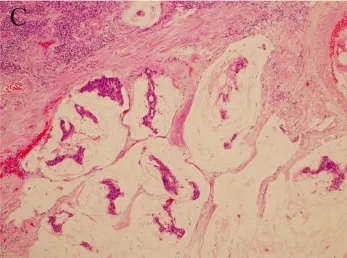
(C, D) Hematoxylin and eosin staining; magnification x100 and x200, Urachal mucinous adenocarcinoma, groups of tumour cells surrounded by extracellular mucin.
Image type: pathology (h&e)